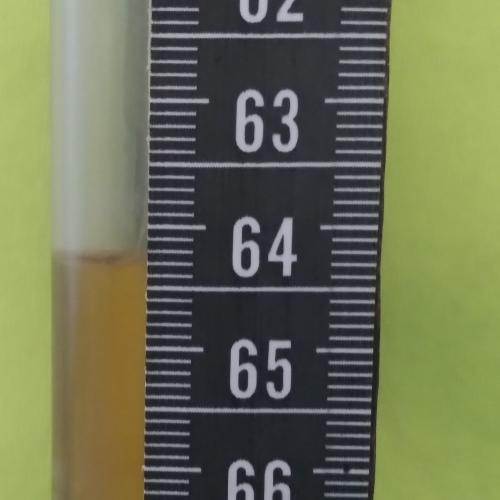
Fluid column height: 64.3 cm